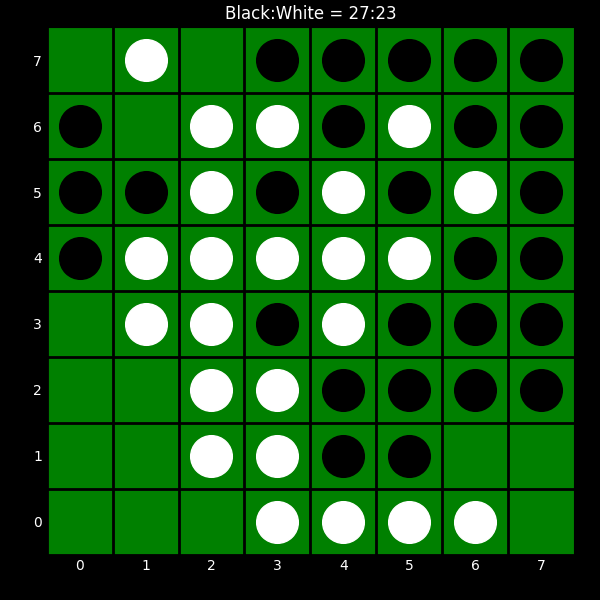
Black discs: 27
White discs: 23